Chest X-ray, AP view. Patient: 49 years old, sex M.
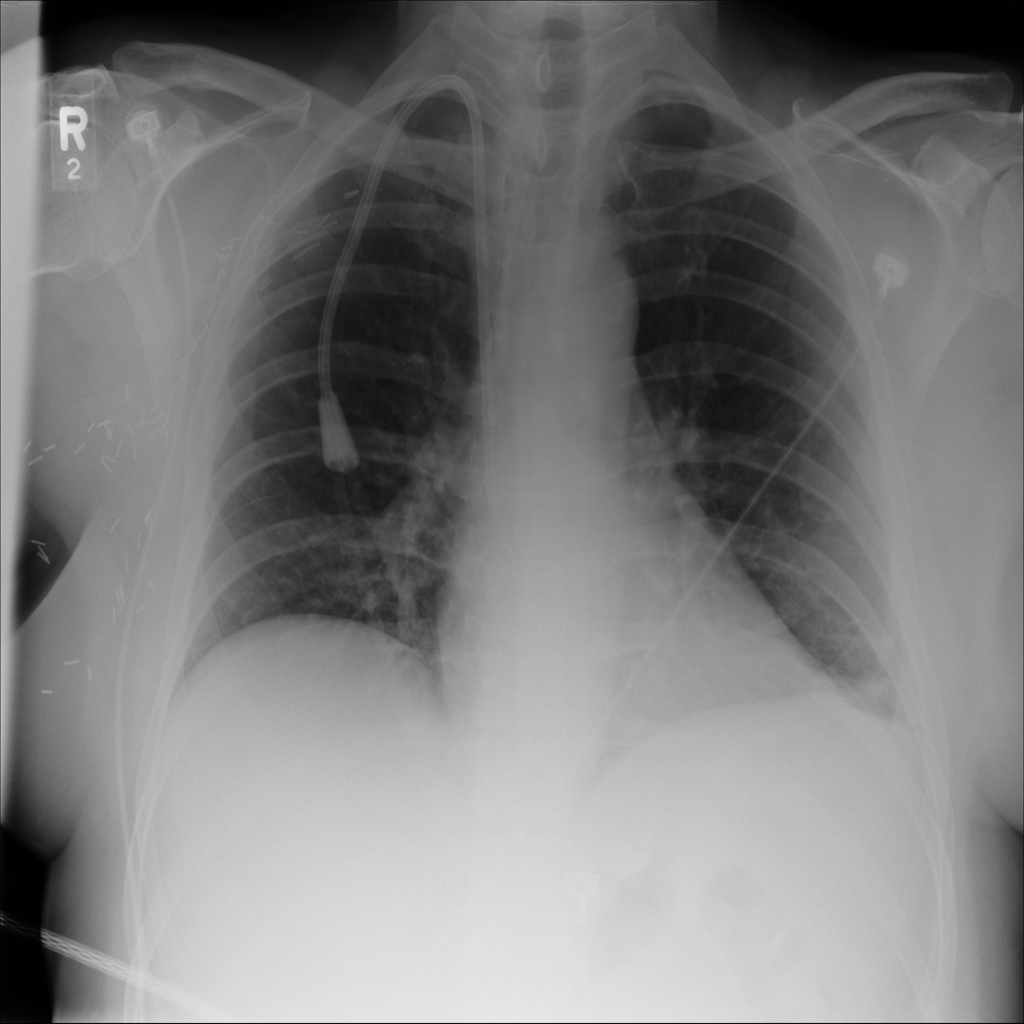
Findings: No Finding